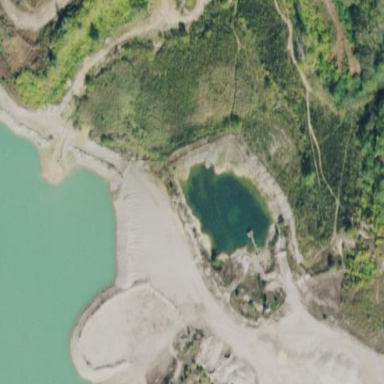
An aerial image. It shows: Quarry lake with natural water.